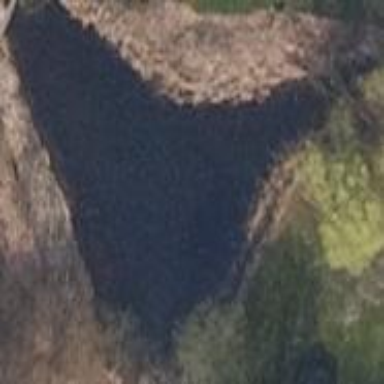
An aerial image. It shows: Peaceful pond surrounded by nature.